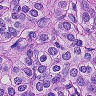
Metastatic tissue present: yes